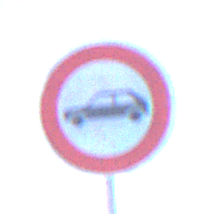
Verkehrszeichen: VerbotPersonenkraftwagen
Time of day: MorningAfternoon
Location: Outdoor (Nature)
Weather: PartlyCloudy
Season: NotSpecified
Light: Natural